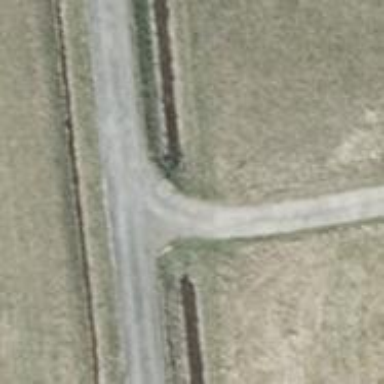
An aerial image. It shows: Asphalt track with grade1 tracktype.